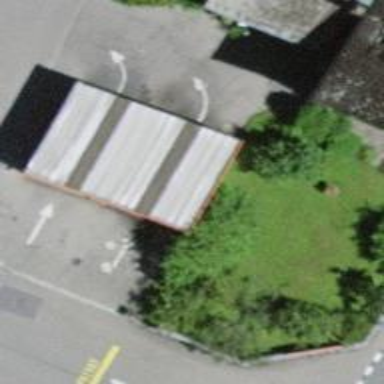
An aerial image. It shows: Car wash facility.